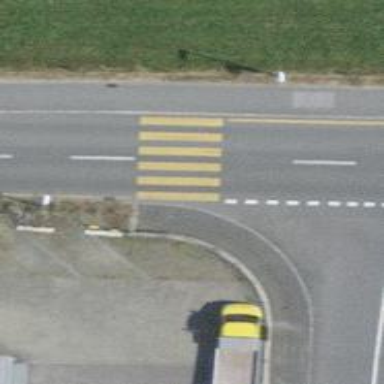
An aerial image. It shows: Uncontrolled zebra crossing on the road.